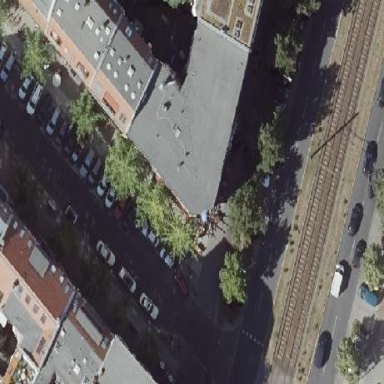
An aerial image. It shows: White apartment building with red gambrel roof made of roof tiles.